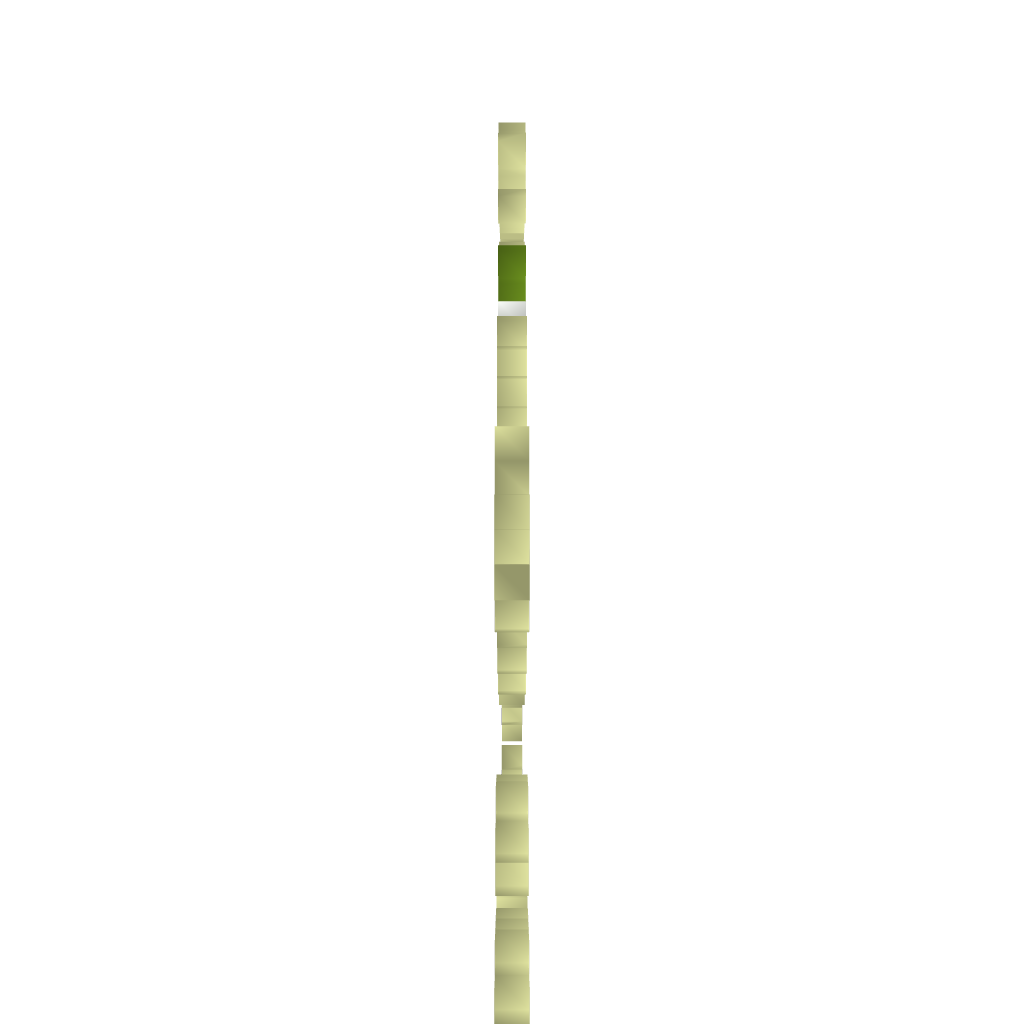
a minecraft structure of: Woodman (ErnieCIII)